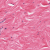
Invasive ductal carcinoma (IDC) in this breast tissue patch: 0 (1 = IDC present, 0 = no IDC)